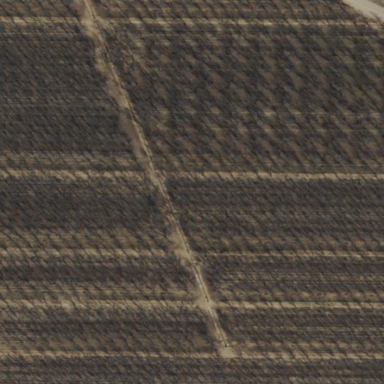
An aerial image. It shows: Orchard.